Field crop: maize
Growth stage: 2
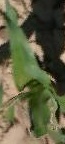
Species: maize